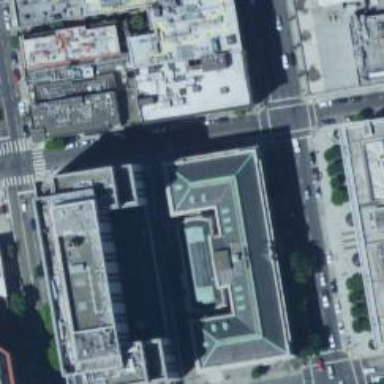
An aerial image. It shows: Landmark building with historical significance.